Field crop: maize
Growth stage: 2
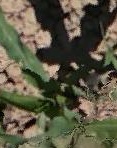
Species: maize